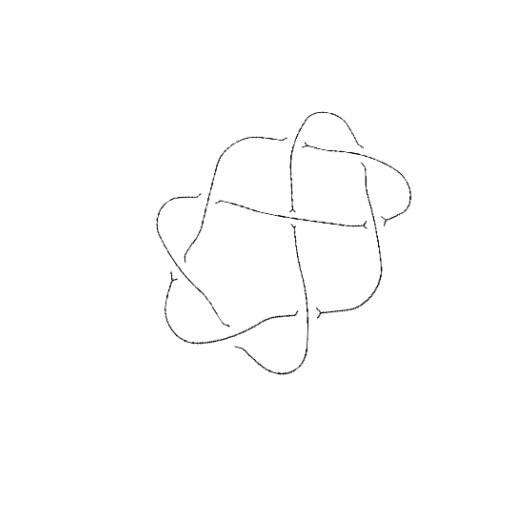
Crossing number: 8